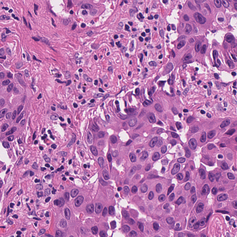
Tumor epithelial tissue: yes
Tumor-associated stroma tissue: yes
Normal tissue: no